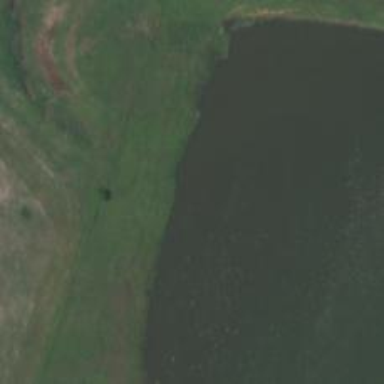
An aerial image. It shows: Reservoir.